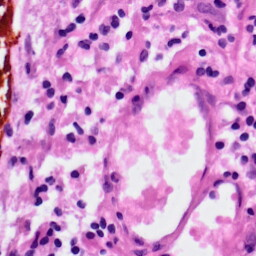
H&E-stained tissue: Lung